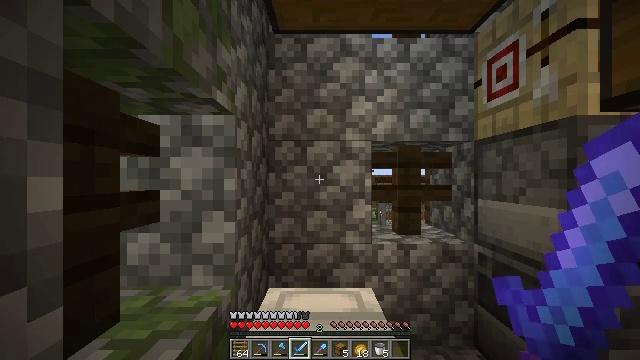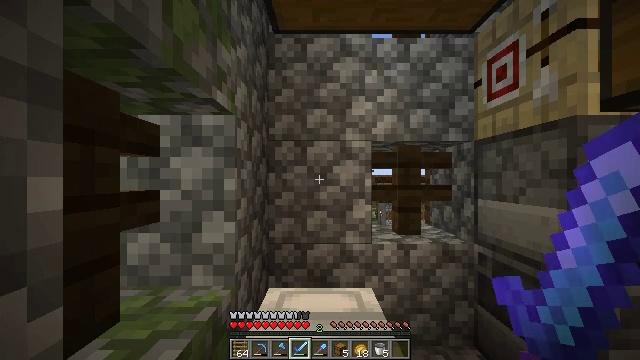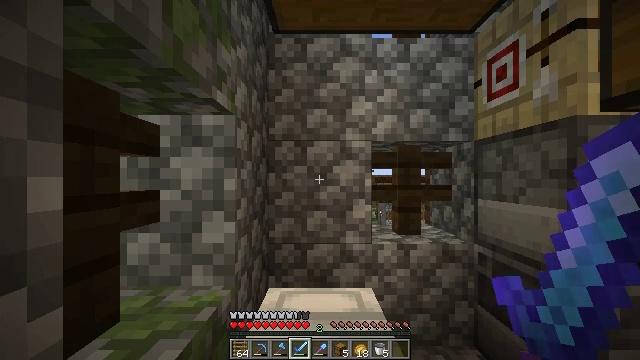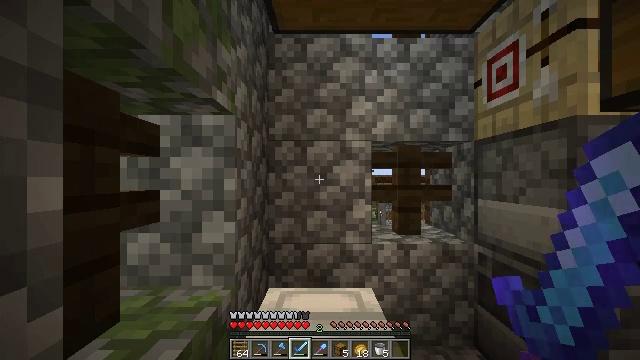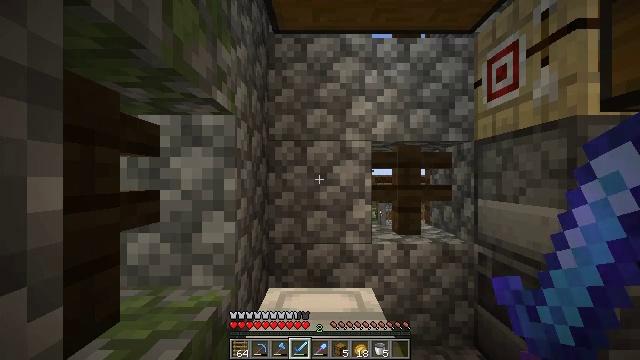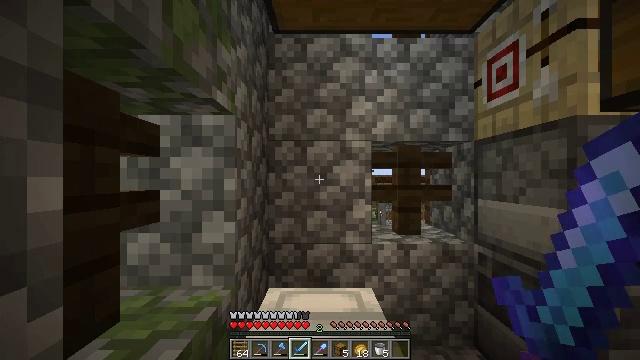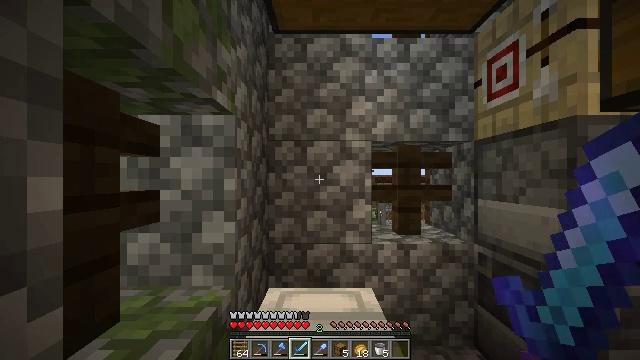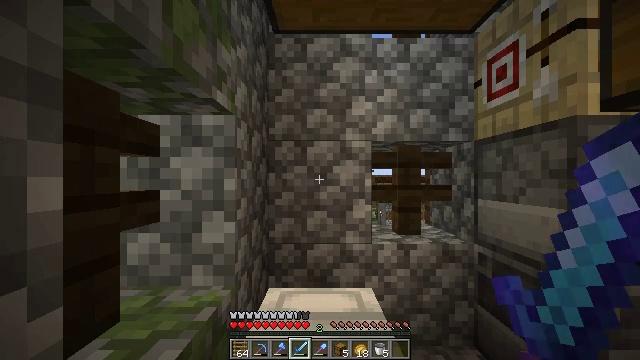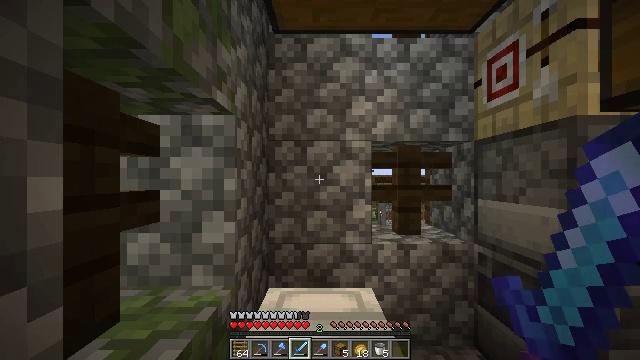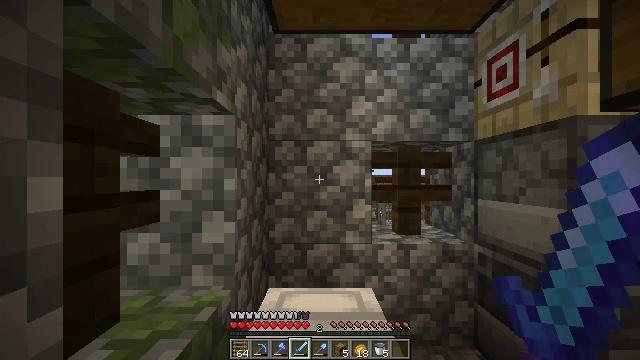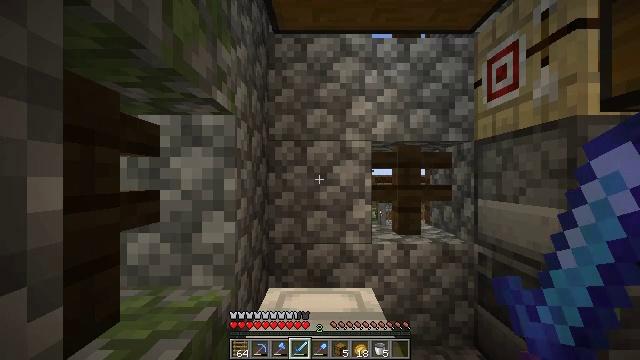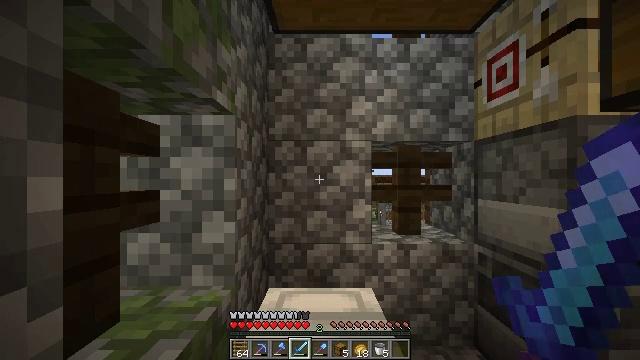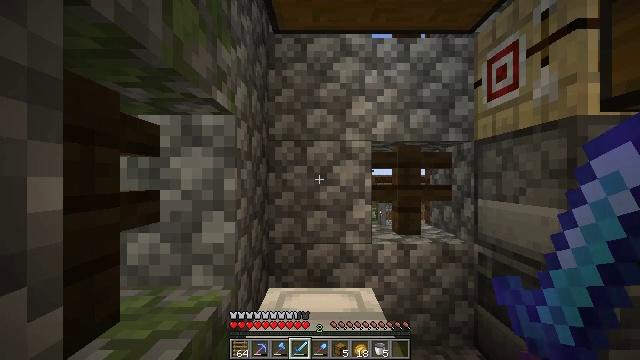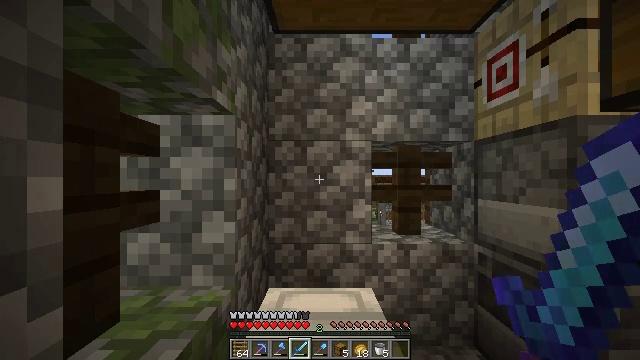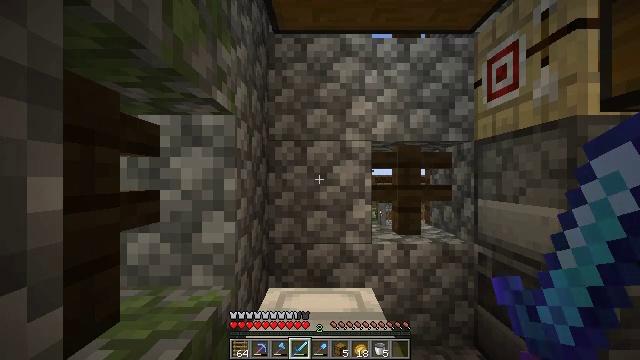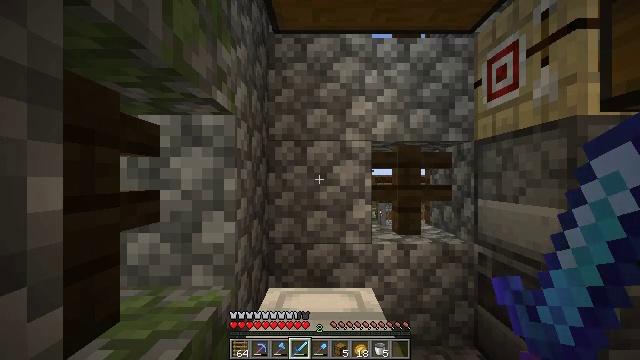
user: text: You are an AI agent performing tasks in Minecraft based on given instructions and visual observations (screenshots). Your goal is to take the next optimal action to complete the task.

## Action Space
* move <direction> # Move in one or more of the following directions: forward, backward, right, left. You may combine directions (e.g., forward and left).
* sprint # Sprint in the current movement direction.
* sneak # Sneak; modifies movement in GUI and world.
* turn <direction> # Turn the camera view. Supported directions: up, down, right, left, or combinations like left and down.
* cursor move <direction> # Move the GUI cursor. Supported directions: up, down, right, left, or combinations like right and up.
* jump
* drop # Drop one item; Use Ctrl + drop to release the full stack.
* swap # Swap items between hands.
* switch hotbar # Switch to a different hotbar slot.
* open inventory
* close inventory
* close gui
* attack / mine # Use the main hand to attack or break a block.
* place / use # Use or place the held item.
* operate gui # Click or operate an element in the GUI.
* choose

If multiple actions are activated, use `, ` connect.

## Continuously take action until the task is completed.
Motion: motion action
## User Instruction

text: Attack the glass to break it.
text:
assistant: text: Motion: no_op
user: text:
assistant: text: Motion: no_op
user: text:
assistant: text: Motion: no_op
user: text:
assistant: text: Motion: no_op
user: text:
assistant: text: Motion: no_op
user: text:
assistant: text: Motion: no_op
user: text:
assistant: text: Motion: no_op
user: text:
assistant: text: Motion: no_op
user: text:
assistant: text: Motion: no_op
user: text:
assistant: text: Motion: no_op
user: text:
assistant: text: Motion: no_op
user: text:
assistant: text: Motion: no_op
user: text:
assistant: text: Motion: no_op
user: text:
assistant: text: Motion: no_op
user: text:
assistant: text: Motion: no_op
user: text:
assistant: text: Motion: no_op
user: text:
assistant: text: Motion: no_op
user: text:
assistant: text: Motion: no_op
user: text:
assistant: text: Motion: no_op
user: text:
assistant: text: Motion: no_op
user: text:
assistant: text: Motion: no_op
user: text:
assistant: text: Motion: no_op
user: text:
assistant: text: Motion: no_op
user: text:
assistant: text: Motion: no_op
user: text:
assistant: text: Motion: no_op
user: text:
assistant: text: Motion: no_op
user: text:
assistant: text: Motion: no_op
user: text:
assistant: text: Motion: no_op
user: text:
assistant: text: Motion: no_op
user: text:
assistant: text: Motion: no_op